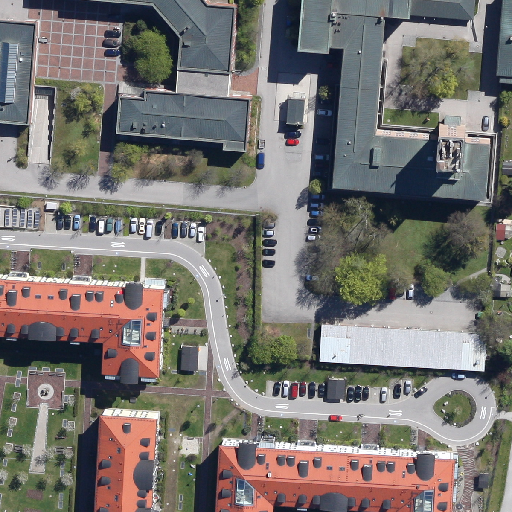
Referring expression: paved road